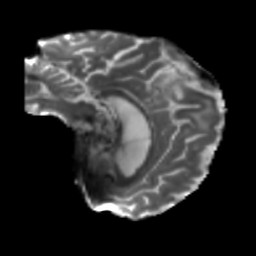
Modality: T2w
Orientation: sagittal
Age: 68
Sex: male
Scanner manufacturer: siemens
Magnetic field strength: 3 T
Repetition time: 5.25 s
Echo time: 0.08 s